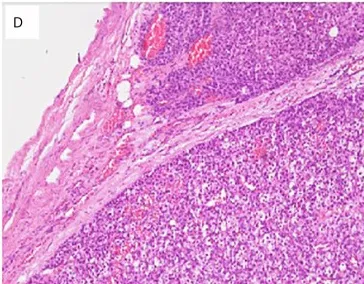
Pathological findings of ovarian adrenocortical carcinoma. (D) Lymph node metastasis: Lesion cells are arranged in thick trabeculae and in organoid pattern. They contain eosinophilic cytoplasm and small dark nuclei. High prevalence of mitotic figures is seen.
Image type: pathology (h&e)